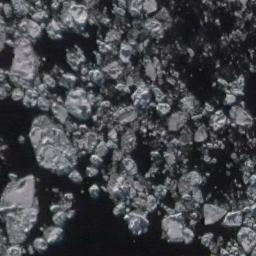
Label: sea_ice